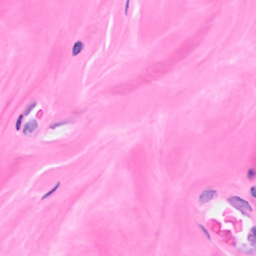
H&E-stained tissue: Breast